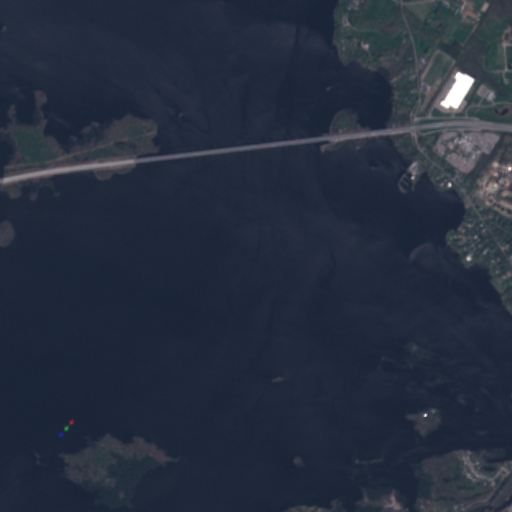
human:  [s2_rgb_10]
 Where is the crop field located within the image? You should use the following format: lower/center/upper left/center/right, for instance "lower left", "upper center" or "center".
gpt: The crop field is located in the upper right of the image.
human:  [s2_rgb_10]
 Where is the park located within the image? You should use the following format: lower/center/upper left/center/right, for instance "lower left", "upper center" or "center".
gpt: The park is located in the upper right of the image.
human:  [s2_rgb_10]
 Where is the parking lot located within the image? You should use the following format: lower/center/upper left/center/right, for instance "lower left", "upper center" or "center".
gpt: The parking lot is located in the right of the image.
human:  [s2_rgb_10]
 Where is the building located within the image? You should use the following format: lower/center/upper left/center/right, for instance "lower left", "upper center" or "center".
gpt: The building is located in the right of the image.
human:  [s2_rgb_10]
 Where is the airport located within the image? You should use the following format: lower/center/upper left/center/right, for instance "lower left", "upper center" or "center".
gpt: There is no airport in the image.